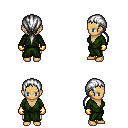
a pixel art fantasy rpg character, female body template, human, tanned skin, green robe, white pants, white ponytail hairstyle, gold gloves, four views (front, back, left, right), 2x2 character sprite sheet, small pixel art, hard edges, no anti-aliasing